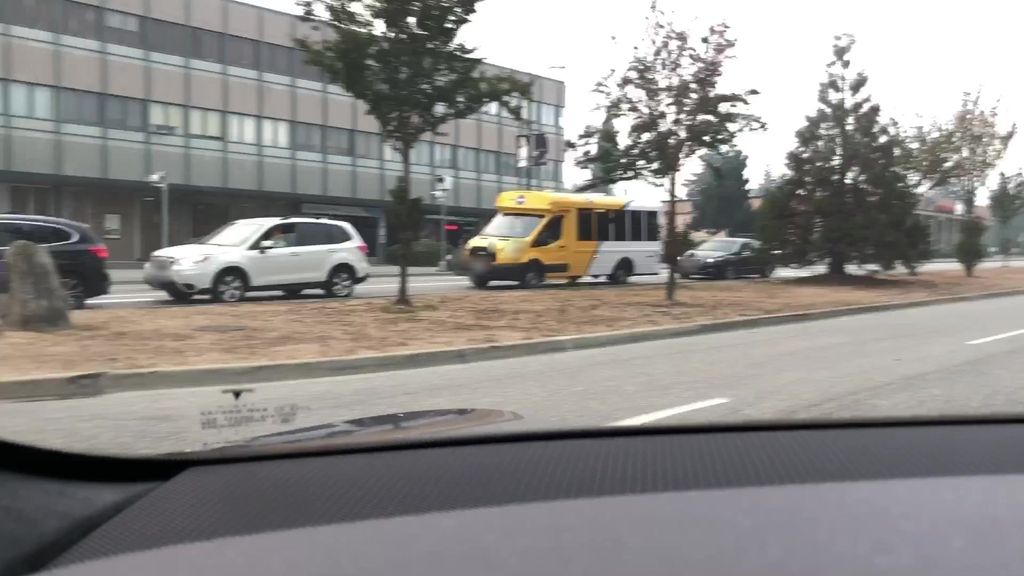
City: vancouver